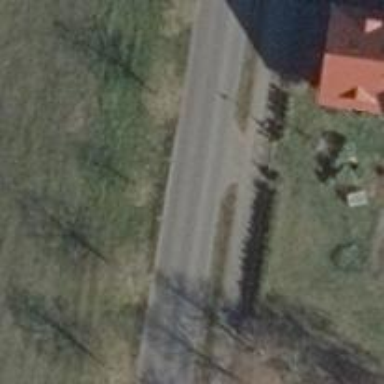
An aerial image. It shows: Avenue of trees.